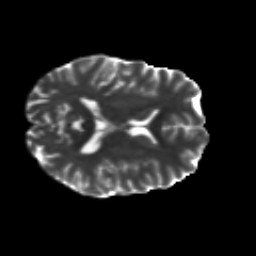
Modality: T2w
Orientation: axial
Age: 30
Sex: male
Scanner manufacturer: siemens
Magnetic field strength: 3 T
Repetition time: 8.8 s
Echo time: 0.085 s